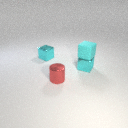
small cyan metal cube below small cyan rubber cube